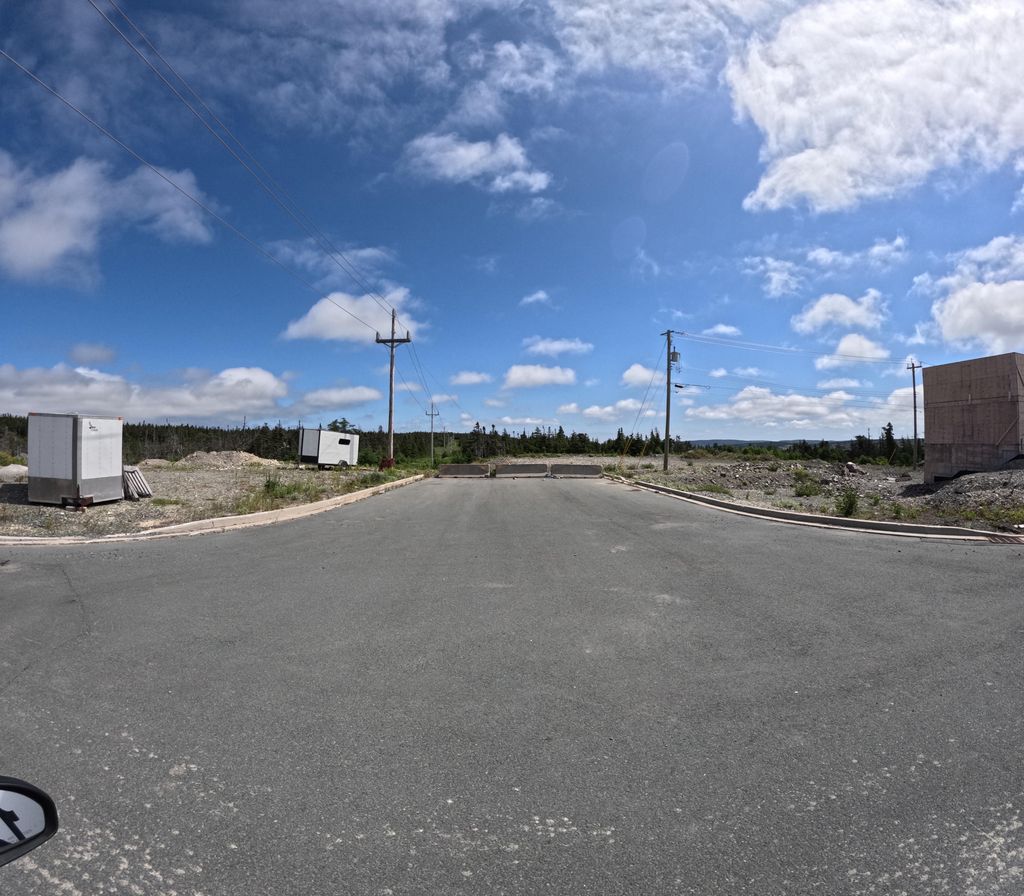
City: st_johns